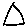
Label: triangle